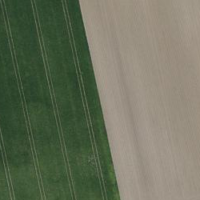
EUNIS habitat code: 52
Species observed at this site:
Prunus spinosa